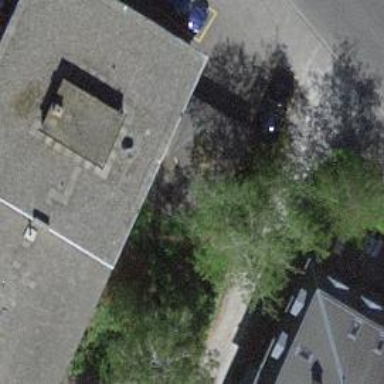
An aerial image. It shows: Group of garages.